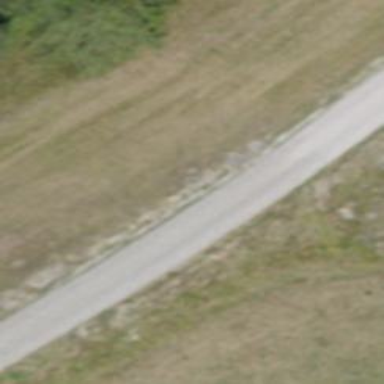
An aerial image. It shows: Smoothly paved residential road.